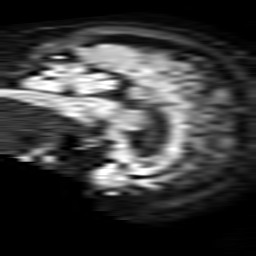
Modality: TRACE
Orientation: sagittal
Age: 75
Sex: female
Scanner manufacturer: philips
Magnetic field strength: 1.5 T
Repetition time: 3.382 s
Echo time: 0.09431 s